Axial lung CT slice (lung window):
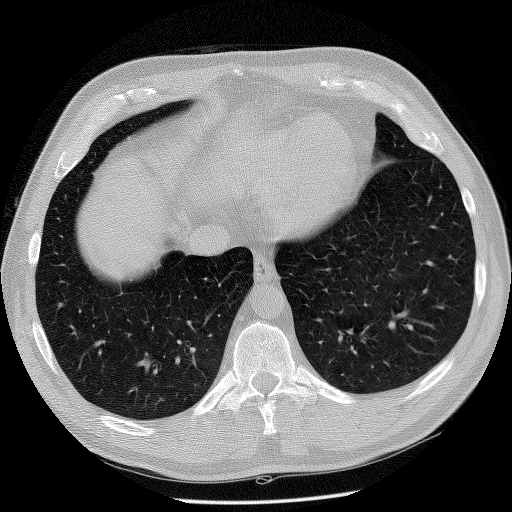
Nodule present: no